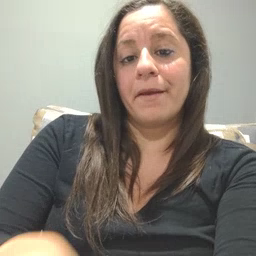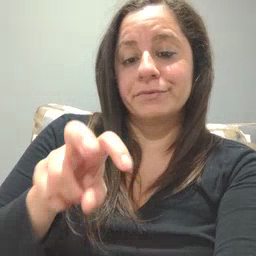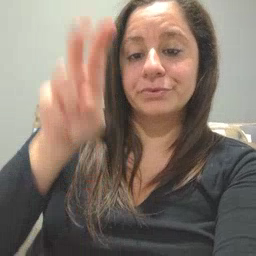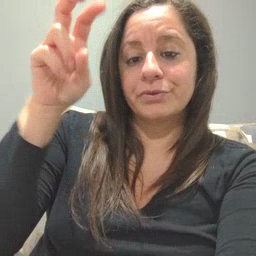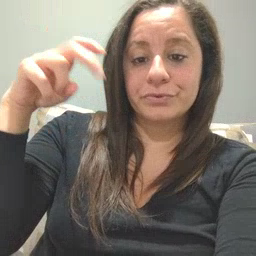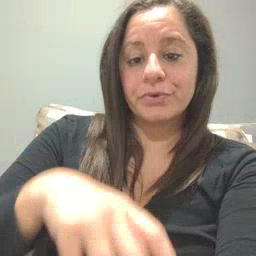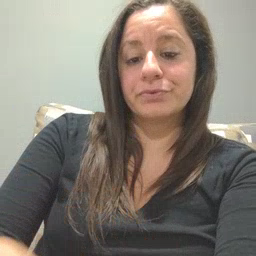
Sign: stairs